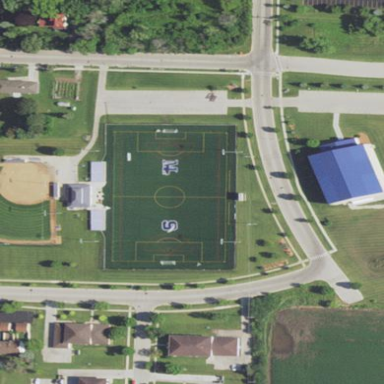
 providing recreational space for sports activities."